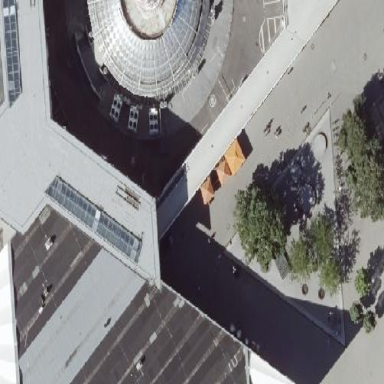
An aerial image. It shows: Building with grey metal and glass roof.